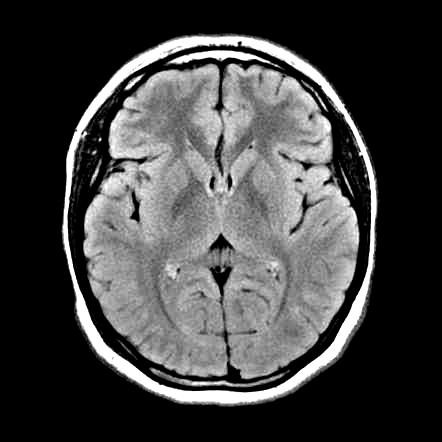
Label: notumor